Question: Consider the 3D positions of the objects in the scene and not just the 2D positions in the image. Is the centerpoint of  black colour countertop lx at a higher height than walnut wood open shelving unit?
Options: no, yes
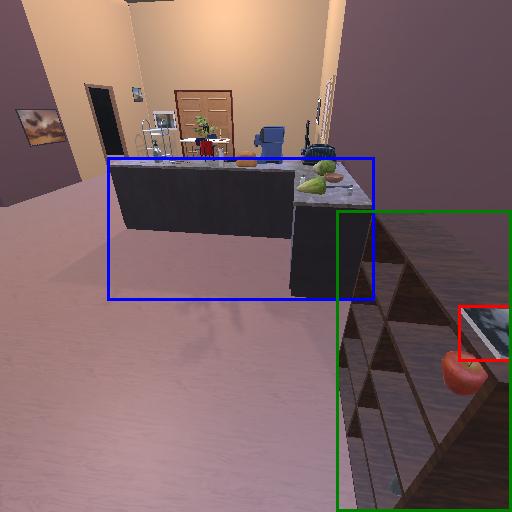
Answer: no